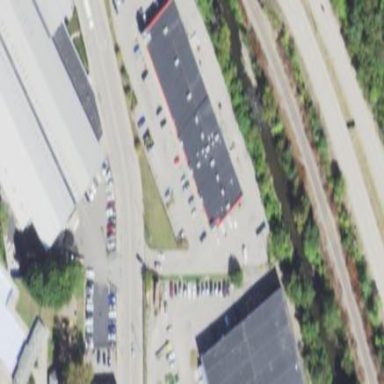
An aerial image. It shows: Retail building.